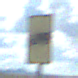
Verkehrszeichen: KFZZulaessigeGesamtmasse3Komma5TOhnePfeilsymbol
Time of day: Midday
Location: Outdoor (Nature)
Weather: PartlyCloudy
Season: NotSpecified
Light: Natural